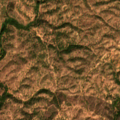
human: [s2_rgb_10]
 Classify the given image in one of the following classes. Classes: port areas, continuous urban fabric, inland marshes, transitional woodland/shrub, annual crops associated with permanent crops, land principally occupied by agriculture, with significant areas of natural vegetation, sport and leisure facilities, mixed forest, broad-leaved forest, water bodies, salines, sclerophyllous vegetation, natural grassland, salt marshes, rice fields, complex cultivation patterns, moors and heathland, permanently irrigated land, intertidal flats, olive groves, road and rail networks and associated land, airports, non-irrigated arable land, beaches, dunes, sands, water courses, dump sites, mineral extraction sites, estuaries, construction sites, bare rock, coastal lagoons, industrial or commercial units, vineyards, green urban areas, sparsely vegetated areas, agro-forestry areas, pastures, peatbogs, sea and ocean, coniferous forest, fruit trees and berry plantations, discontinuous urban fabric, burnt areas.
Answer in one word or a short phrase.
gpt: agro-forestry areas, broad-leaved forest